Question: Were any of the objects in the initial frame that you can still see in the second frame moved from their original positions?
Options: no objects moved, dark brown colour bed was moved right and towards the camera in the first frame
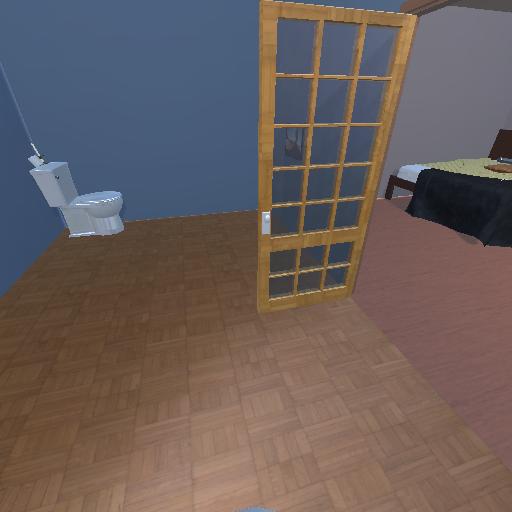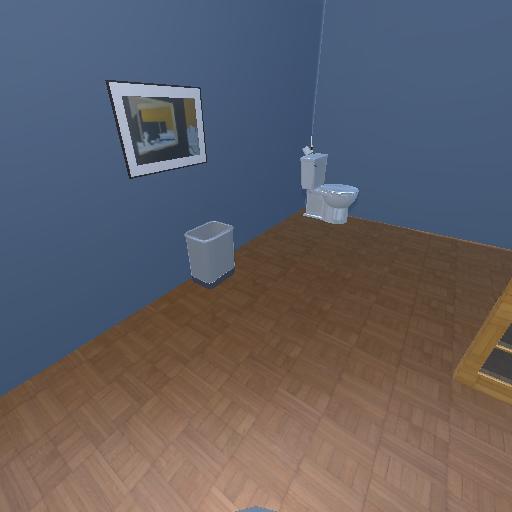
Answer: no objects moved